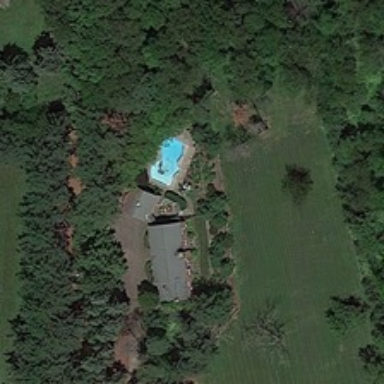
Many green trees and meadows are around a gray building with a swimming pool .